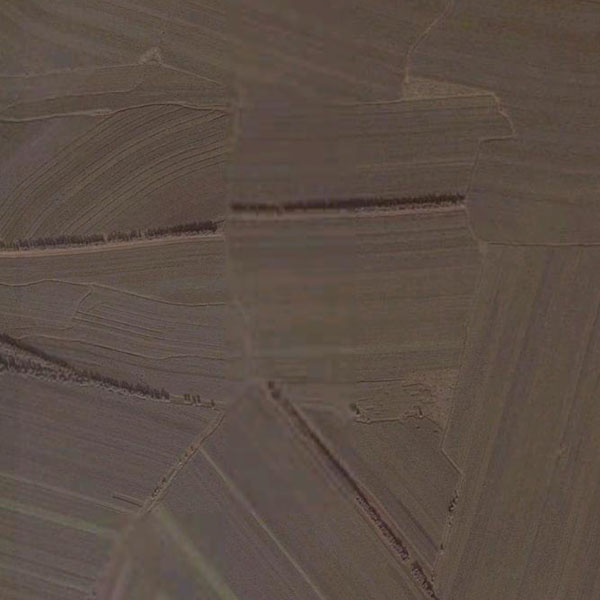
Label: Farmland